Question: When using the Sitecore Cache Admin tool (.../sitecore/admin/cache.aspx) to view the caches I have Standard holders listed. What is the purpose of that particular cache and more important, how do I change the size of that cache.
The Sitecore version is 5.3.2 (rev. 090317).

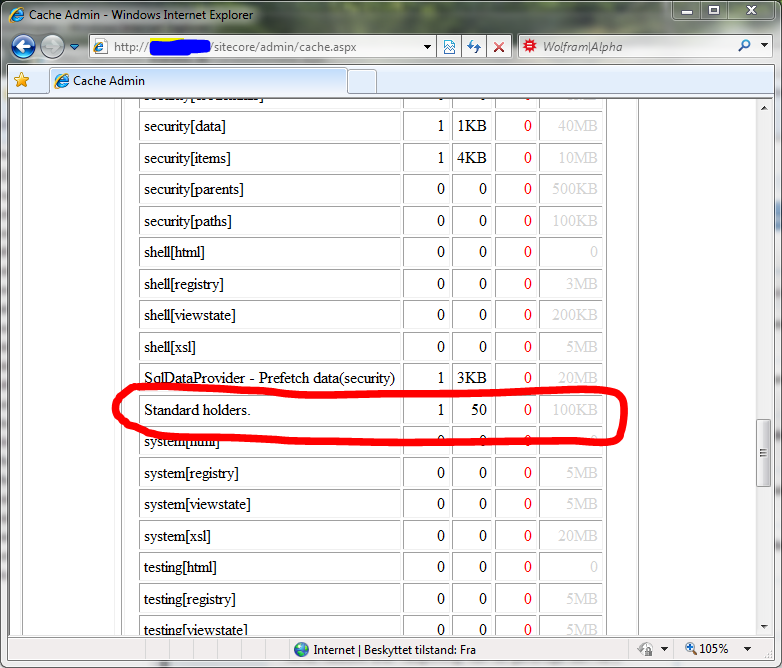
Answer: I got the answer from Sitecore Support:
The cache is used by Log, Theme and Language providers.
To change the cache size value just add the following setting to the web.config file:
'''
<setting name="Caching.SmallCacheSize" value="200KB"/>
'''